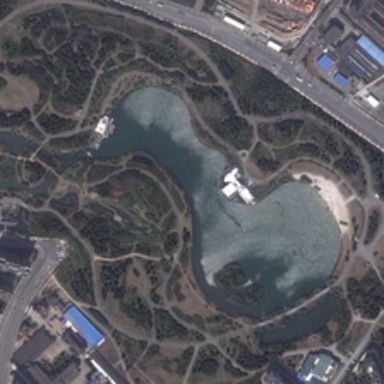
Many green trees and a large pond are in a park near some buildings .